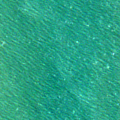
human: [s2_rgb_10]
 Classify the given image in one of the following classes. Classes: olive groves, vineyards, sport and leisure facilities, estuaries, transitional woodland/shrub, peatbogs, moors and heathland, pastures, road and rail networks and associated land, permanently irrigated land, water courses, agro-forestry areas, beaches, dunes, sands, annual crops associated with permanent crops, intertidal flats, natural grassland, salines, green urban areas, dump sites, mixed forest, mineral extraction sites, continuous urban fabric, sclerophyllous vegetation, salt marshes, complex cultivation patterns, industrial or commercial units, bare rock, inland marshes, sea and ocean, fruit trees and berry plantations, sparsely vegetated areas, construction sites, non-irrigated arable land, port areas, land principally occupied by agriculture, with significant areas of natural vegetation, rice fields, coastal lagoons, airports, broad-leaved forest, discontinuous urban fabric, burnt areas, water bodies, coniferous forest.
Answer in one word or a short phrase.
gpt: sea and ocean